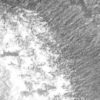
Label: not_dusty